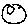
Label: smiley face